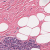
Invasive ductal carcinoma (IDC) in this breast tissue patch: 0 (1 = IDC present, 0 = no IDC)